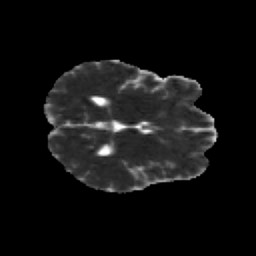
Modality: MD
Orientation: axial
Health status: healthy
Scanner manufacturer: siemens
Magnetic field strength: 3 T
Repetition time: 12 s
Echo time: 0.092 s